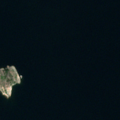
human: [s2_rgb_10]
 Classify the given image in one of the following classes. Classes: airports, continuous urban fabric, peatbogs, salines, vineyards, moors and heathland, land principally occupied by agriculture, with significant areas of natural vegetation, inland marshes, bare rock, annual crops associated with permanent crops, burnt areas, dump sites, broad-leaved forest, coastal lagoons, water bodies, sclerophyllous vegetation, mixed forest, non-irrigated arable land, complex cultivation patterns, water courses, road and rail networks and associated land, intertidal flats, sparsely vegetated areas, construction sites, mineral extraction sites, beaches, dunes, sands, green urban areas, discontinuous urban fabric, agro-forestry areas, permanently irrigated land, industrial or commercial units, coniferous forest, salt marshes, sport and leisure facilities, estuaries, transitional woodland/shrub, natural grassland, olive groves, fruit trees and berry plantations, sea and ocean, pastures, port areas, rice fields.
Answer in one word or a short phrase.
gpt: sea and ocean